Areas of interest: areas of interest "Haihui Art Museum"
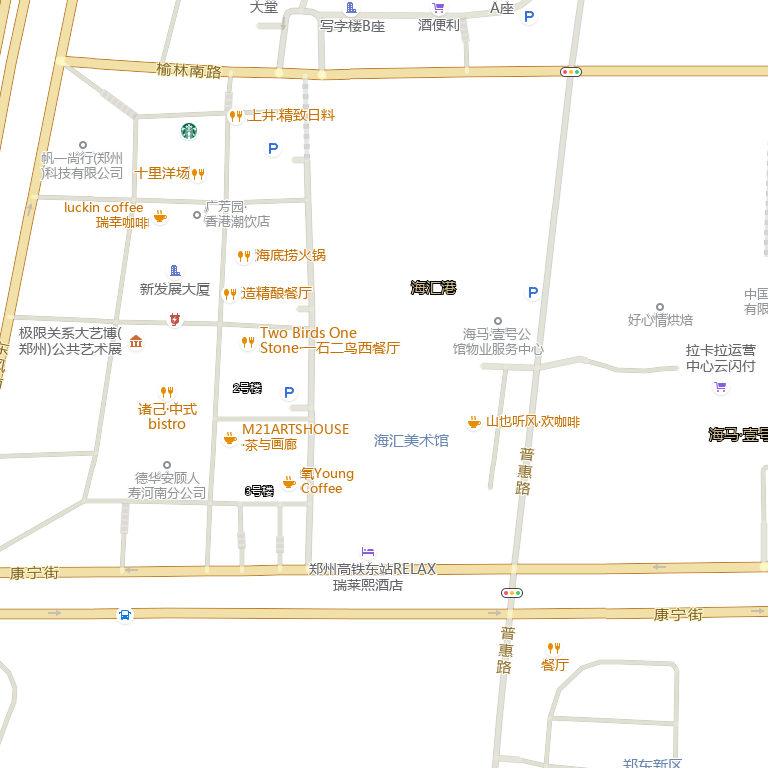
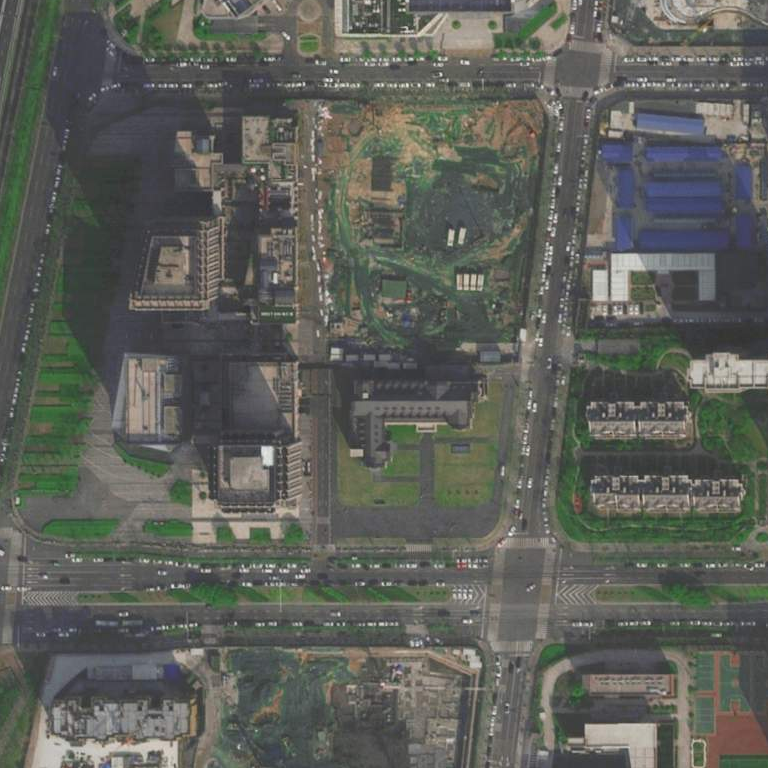